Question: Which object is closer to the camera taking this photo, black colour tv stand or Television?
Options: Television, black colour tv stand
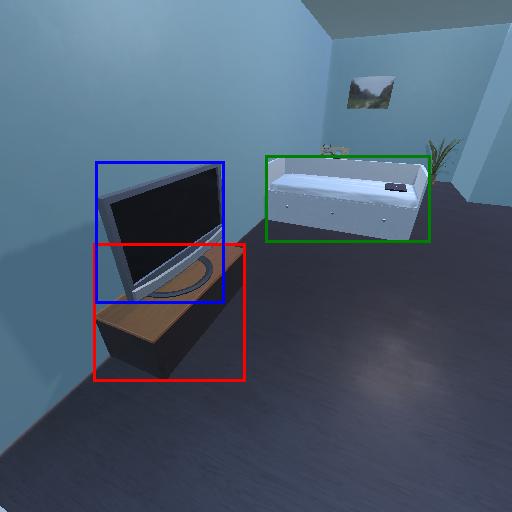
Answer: Television